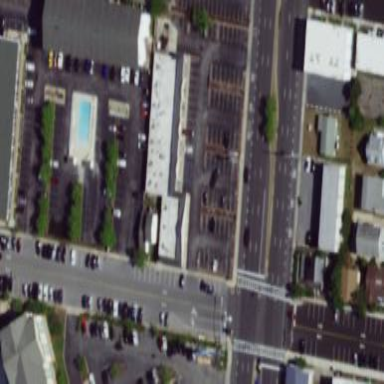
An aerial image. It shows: Retail area.